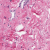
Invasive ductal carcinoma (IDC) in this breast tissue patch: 0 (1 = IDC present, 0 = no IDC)